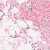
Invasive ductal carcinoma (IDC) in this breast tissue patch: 1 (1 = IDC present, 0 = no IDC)